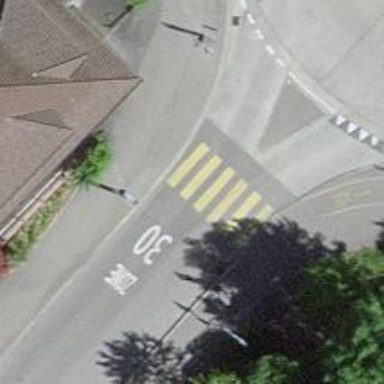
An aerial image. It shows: Uncontrolled road crossing.